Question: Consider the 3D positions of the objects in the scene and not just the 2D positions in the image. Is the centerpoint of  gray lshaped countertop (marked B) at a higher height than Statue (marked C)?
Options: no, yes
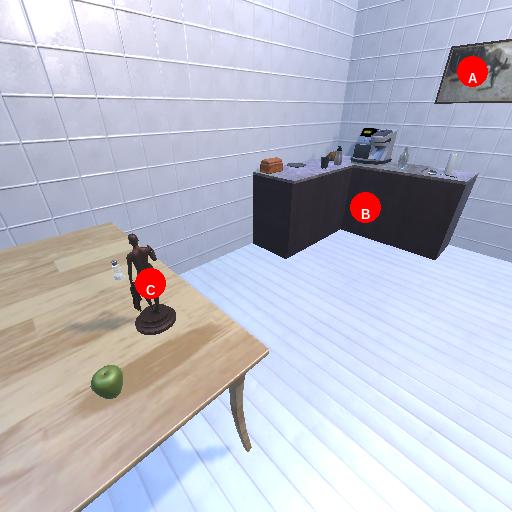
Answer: no